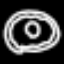
Label: donut